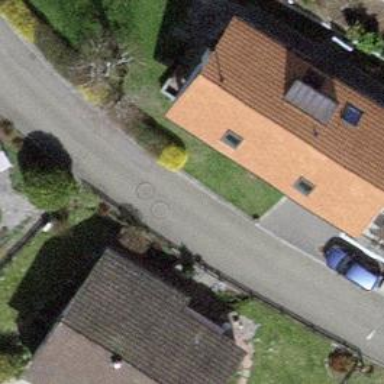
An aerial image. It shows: Smoothly paved residential road.